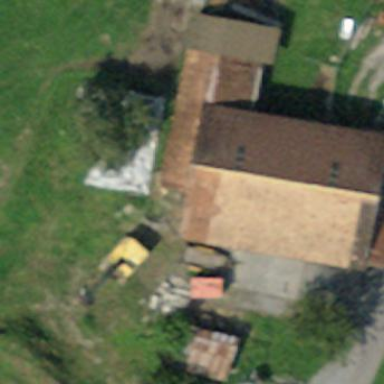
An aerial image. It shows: Residential building.